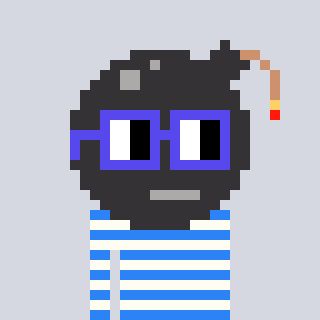
a pixel art character with square blue glasses, a bomb-shaped head and a grayscale-colored body on a cool background